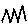
Label: zigzag